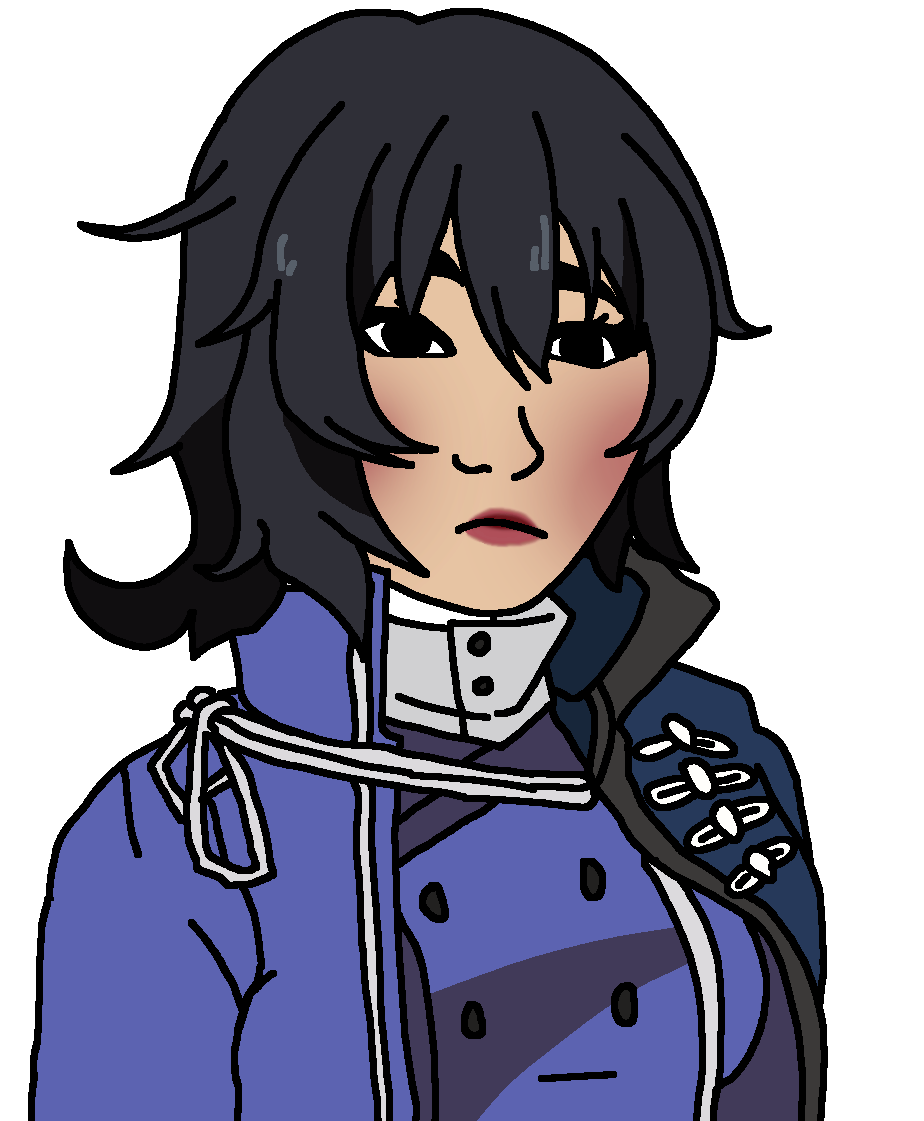
Label: 5_Doomer_Girl